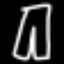
Label: pants